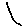
Label: moon